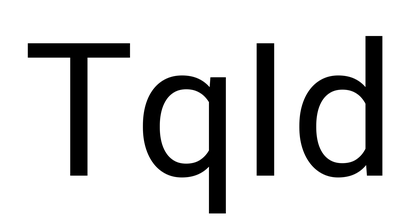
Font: Roboto_Regular